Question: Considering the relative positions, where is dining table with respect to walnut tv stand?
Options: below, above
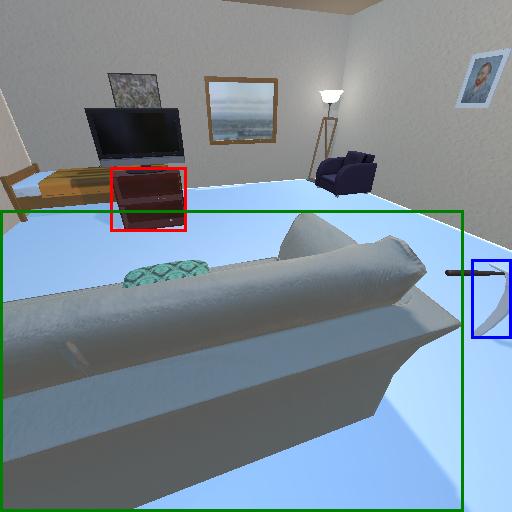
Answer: below